Question: I want to restrict some routes of my application and only allow that to only my authenticated user.
I tried check using the 'auth:check()' function but it doesn't seem to work.
'''
// Route Restriction
if (Auth::check()){
//Web Directory
Route::get('web-directory','WebDirectoryController@index');
}
'''
---
When I got to 'mysite/web-directory' I still get 404 Error - even if I'm currently log-in.

What is the best way to restrict any routes in Laravel 5.0 ?
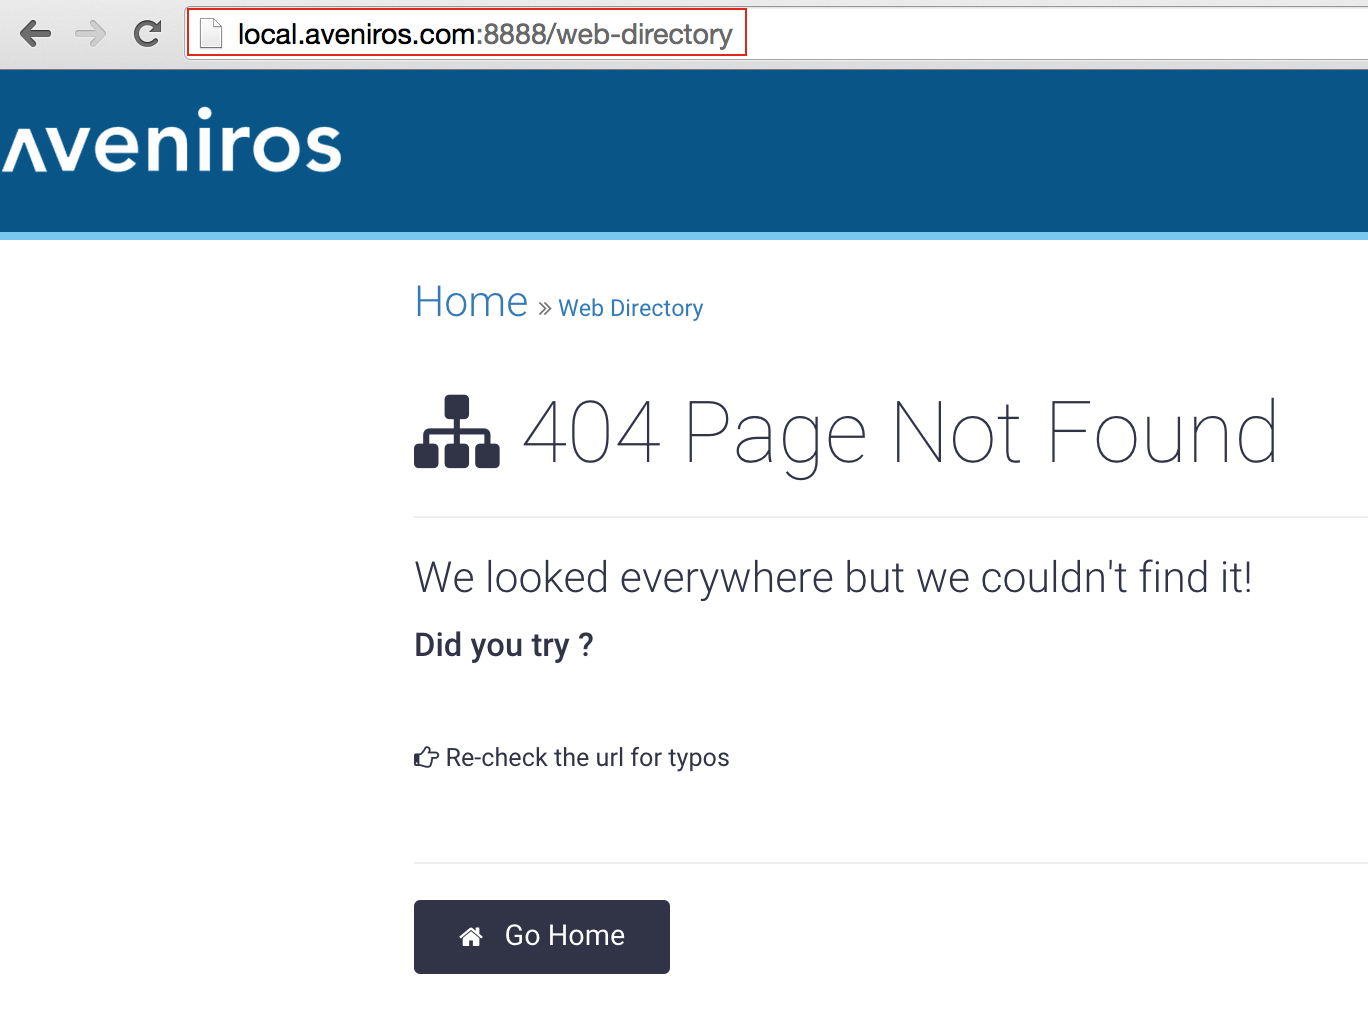
Answer: All right, so I figured out the solution to my own question.
I restrict my routes by doing this
'''
// Route group
$router->group(['middleware' => 'auth'], function() {
//Web Directory
Route::get('web-directory','WebDirectoryController@index');
}
'''
Now, I can go to my route fine, and 404 Error will only kick in when the user is not yet log-in.
I hope this help someone.